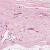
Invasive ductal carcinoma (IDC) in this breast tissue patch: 0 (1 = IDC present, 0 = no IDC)